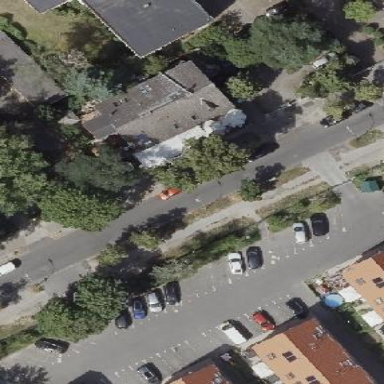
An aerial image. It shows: Street-side parking area.